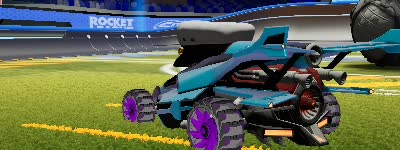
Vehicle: aftershock